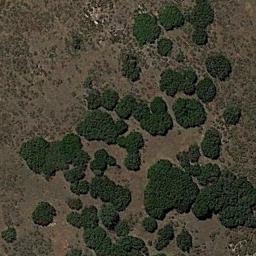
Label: chaparral